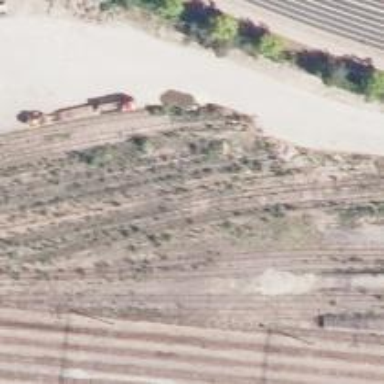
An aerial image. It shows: Railway spur service.